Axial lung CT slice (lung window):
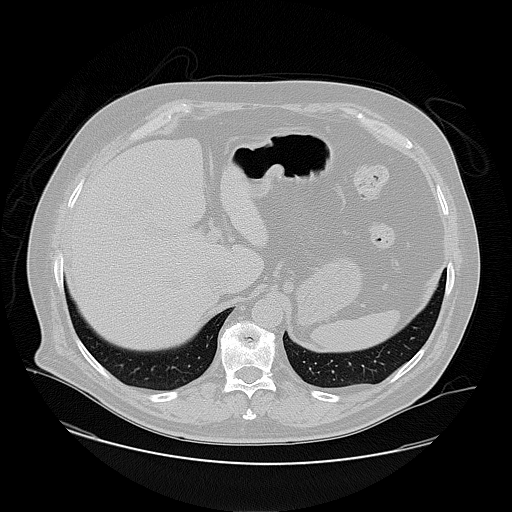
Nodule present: no